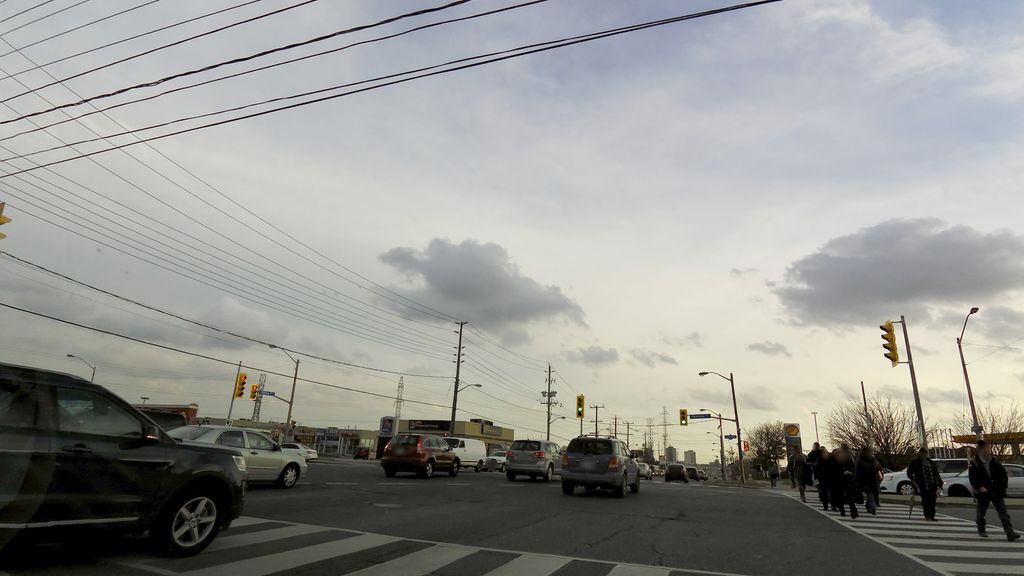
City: toronto